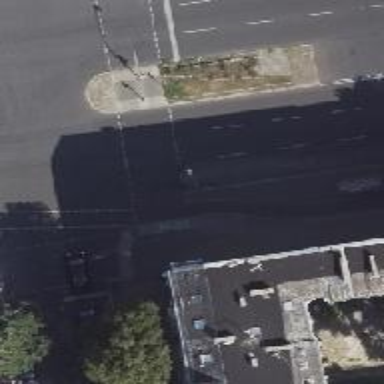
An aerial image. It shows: Asphalt sidewalk along the footway.